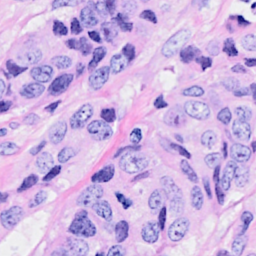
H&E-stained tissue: Breast